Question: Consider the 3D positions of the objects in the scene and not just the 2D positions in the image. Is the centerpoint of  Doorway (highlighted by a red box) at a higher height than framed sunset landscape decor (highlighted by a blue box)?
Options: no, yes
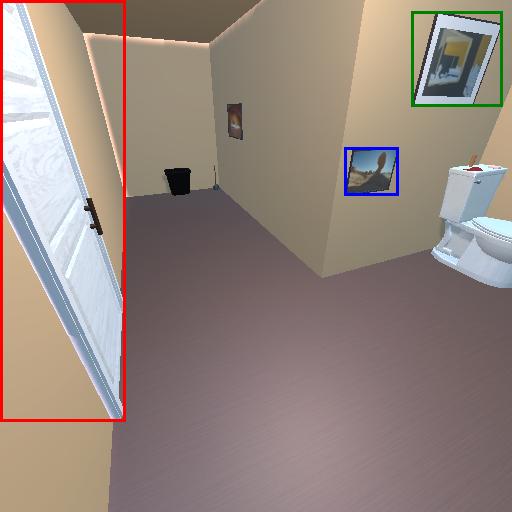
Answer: no